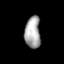
Tissue: prostate
Cell type: Fibroblasts
Senescence score: 0.7832
Nuclear area (px): 490
Mean DAPI intensity: 166.855